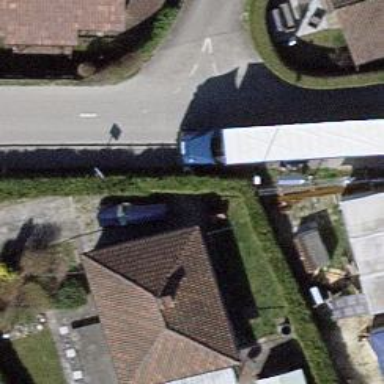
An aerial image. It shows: Post box is visible.